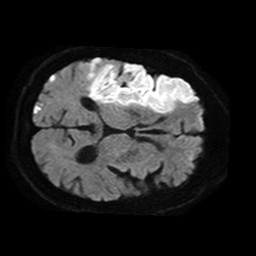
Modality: TRACE
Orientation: axial
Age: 75
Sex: male
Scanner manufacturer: philips
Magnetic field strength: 1.5 T
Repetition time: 3.572 s
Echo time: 0.09411 s